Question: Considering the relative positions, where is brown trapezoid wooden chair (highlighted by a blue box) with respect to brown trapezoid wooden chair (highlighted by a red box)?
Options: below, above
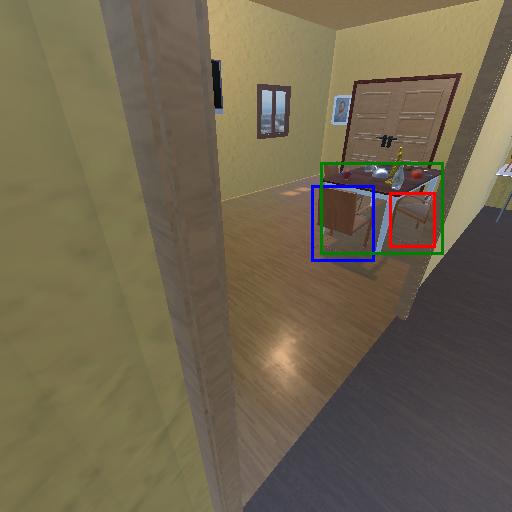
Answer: below